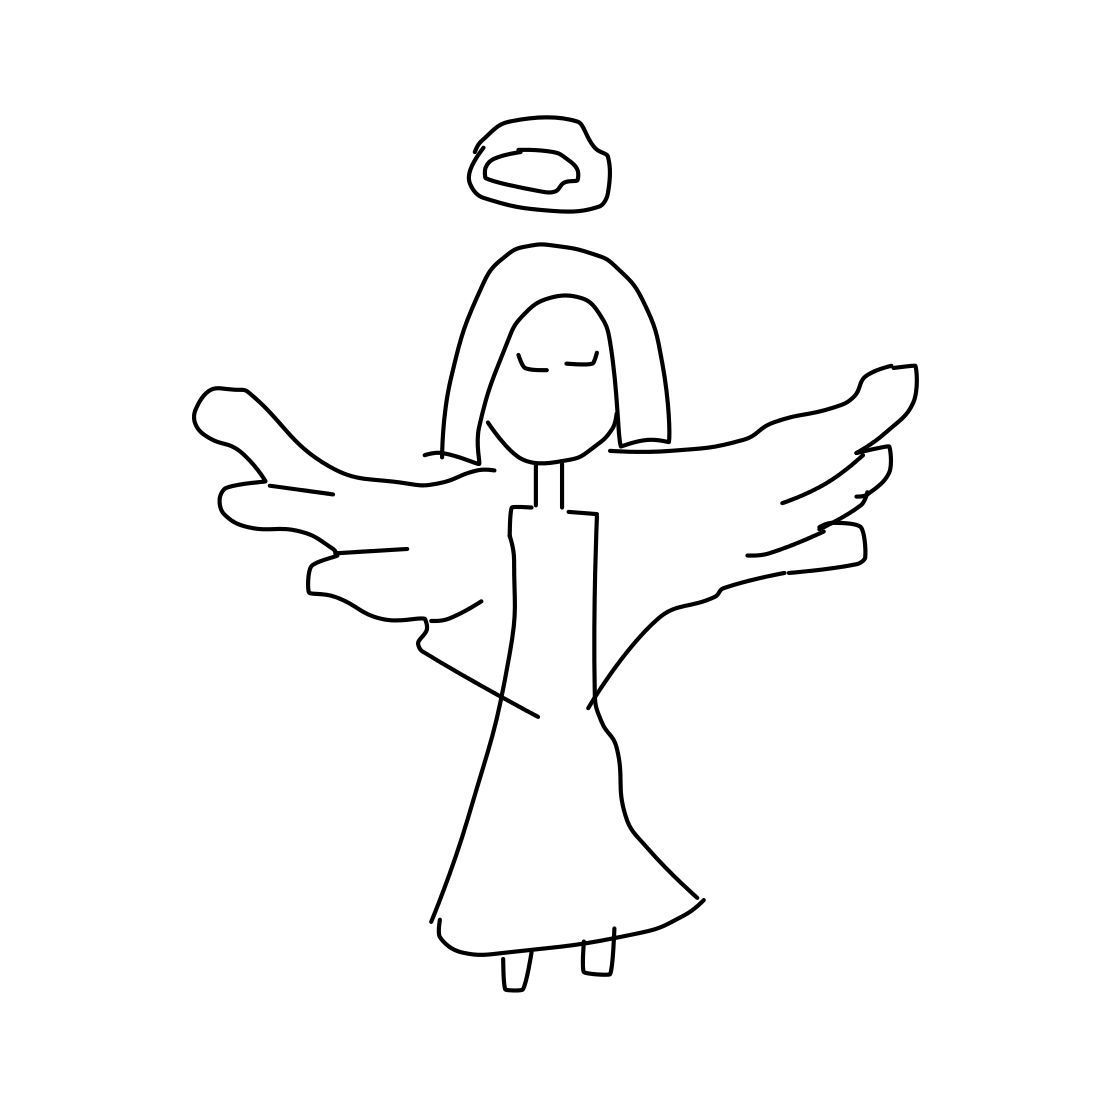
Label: angel